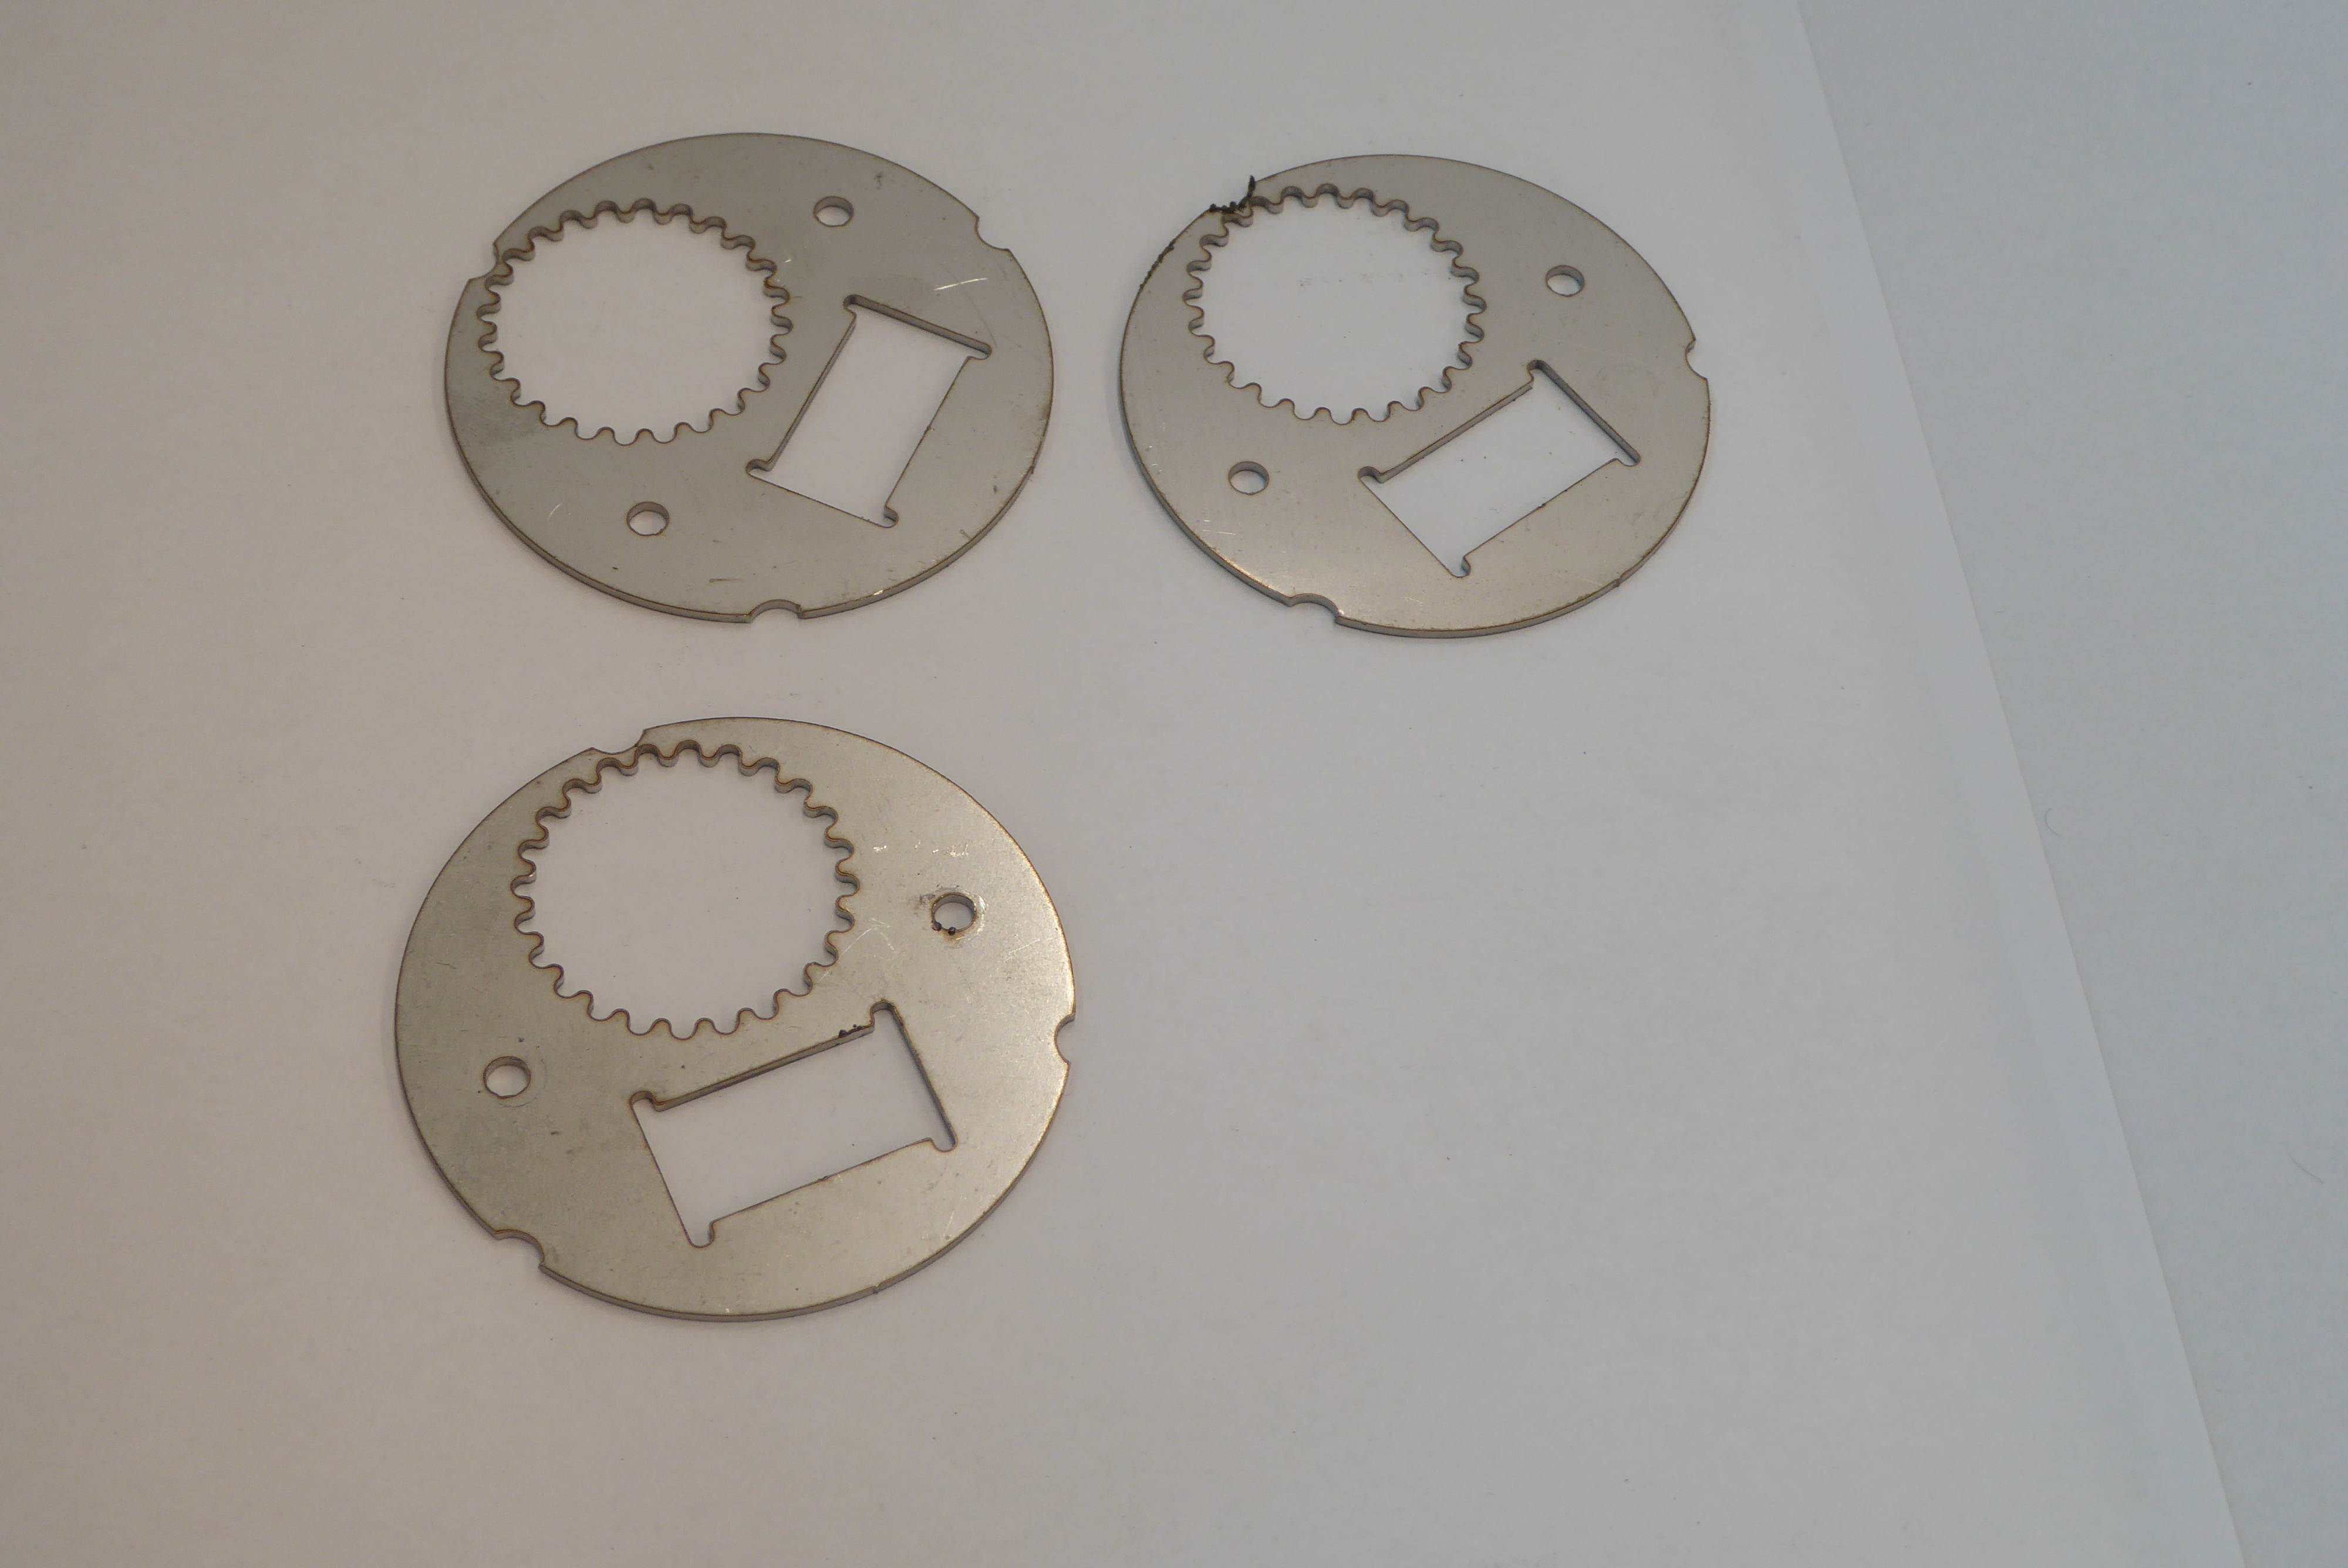
Label: Bottle Opener - Inlay